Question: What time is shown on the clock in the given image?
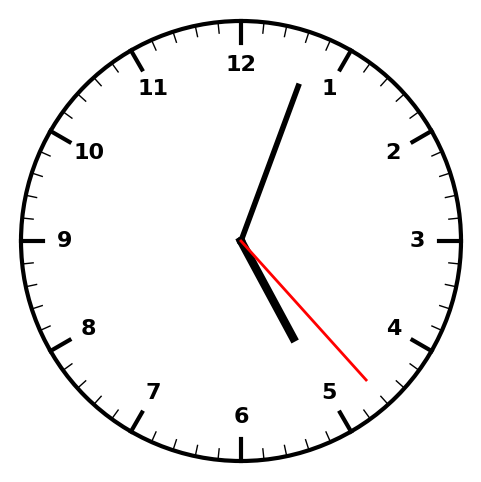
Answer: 05:03:23